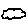
Label: cloud